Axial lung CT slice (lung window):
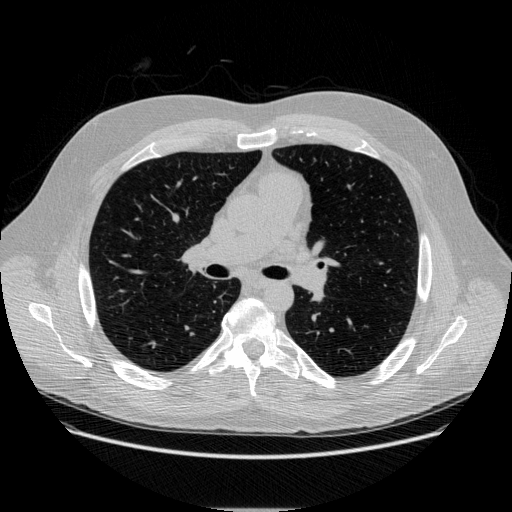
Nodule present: no